Question: Hey guys I am having an issue passing a JSON return type through an 'NSArray'
'.h' file:
'''
@property (strong, nonatomic) NSArray *googlePlacesArrayFromAFNetworking;
@property (strong, nonatomic) NSArray *finishedGooglePlacesArray;
'''
'.m' file:
Here is the returned section:
'''
NSDictionary* json = [NSJSONSerialization
JSONObjectWithData:returnData //1
options:kNilOptions
error:&error];
self.googlePlacesArrayFromAFNetworking = [json objectForKey:@"original_request"];
[self.tableView reloadData];
'''
Now from there it gets sent to here:
'''
- (UITableViewCell *)tableView:(UITableView *)tableView cellForRowAtIndexPath:(NSIndexPath *)indexPath
{
static NSString *CellIdentifier = @"Cell";
UITableViewCell *cell = [tableView dequeueReusableCellWithIdentifier:CellIdentifier forIndexPath:indexPath];
NSDictionary *tempDictionary= [self.googlePlacesArrayFromAFNetworking objectAtIndex:indexPath.row];
cell.textLabel.text = [tempDictionary objectForKey:@"name"];
if([tempDictionary objectForKey:@"location"] != NULL)
{
cell.detailTextLabel.text = [NSString stringWithFormat:@"Rating: %@ of 5",[tempDictionary objectForKey:@"name"]];
}
else
{
cell.detailTextLabel.text = [NSString stringWithFormat:@"Not Rated"];
}
return cell;
}
'''
But it breaks on
'''
NSDictionary *tempDictionary= [self.googlePlacesArrayFromAFNetworking objectAtIndex:indexPath.row];
'''
with an error message:
'''
2014-03-08 13:53:26.772 Ripple[45593:70b] -[__NSCFDictionary objectAtIndex:]: unrecognized selector sent to instance 0x8b72810
2014-03-08 13:53:26.776 Ripple[45593:70b] *** Terminating app due to uncaught exception 'NSInvalidArgumentException', reason: '-[__NSCFDictionary objectAtIndex:]: unrecognized selector sent to instance 0x8b72810'
'''
I am not sure what is going on, suggestions or thoughts?
edit:
'''
- (NSInteger)numberOfSectionsInTableView:(UITableView *)tableView
{
// Return the number of sections.
return 1;
}
- (NSInteger)tableView:(UITableView *)tableView numberOfRowsInSection:(NSInteger)section
{
// Return the number of rows in the section.
return [self.googlePlacesArrayFromAFNetworking count];
}
'''
JSON
'''
responseString: {"status":"ok","code":0,"message":"Testing this awesome application out!","from":"Admin Team","original_request":{"name":"david","location":"awesome","trait":"funny"}}
'''
Update:
Screen shot of error:

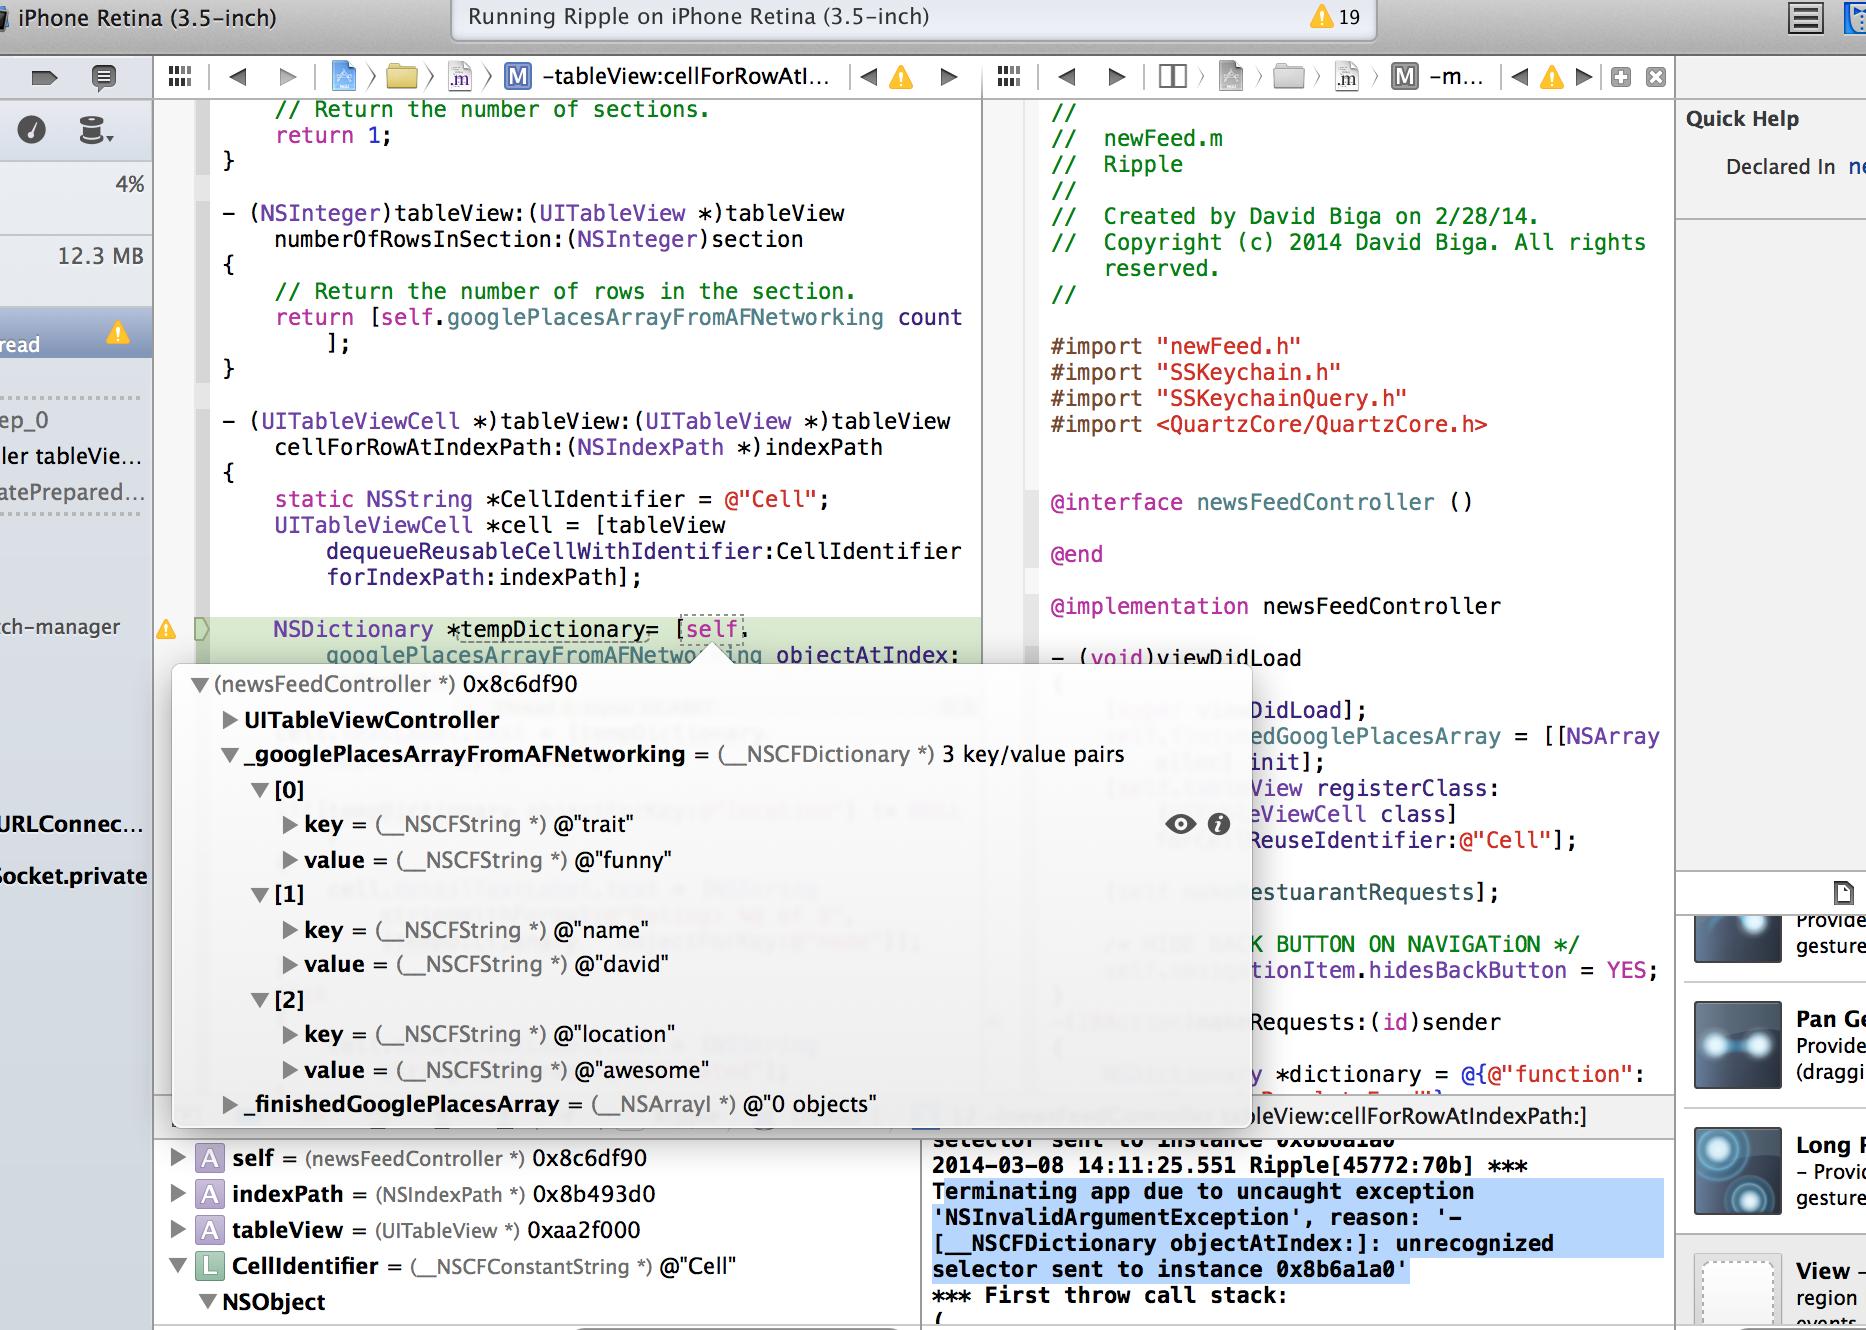
Answer: According to JSON log, '[json objectForKey:@"original_request"] returns an'NSDictionary'. So First you need to change this line :
'''
@property (strong, nonatomic) NSArray *googlePlacesArrayFromAFNetworking;
'''
to
'''
@property (strong, nonatomic) NSDictionary *googlePlacesArrayFromAFNetworking;
'''
It's normal that you get an error after that because 'NSDictionary' doesn't have 'objectAtIndex' selector. You can enumerate through keys and values in 'NSDictionary'.
Than, change your cellForRowAtIndexPath method to :
'''
- (UITableViewCell *)tableView:(UITableView *)tableView cellForRowAtIndexPath:(NSIndexPath *)indexPath
{
static NSString *CellIdentifier = @"Cell";
UITableViewCell *cell = [tableView dequeueReusableCellWithIdentifier:CellIdentifier forIndexPath:indexPath];
cell.textLabel.text = [self.googlePlacesArrayFromAFNetworking objectForKey:@"name"];
if([self.googlePlacesArrayFromAFNetworking objectForKey:@"location"] != NULL)
{
cell.detailTextLabel.text = [NSString stringWithFormat:@"Rating: %@ of 5",[self.googlePlacesArrayFromAFNetworking objectForKey:@"name"]];
}
else
{
cell.detailTextLabel.text = [NSString stringWithFormat:@"Not Rated"];
}
return cell;
}
'''